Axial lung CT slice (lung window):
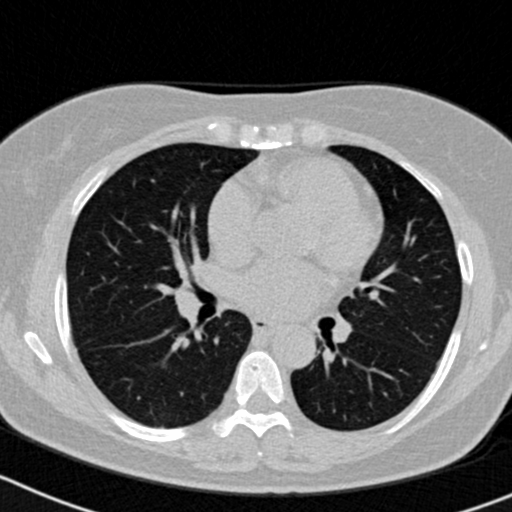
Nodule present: no